Question: I'm building the basic Slick game example explained here: <URL>, and I'm running into some problems. Specifically, the game compiles just fine, but when I try to run it, Java complains:
'''
Exception in thread "main" java.lang.UnsatisfiedLinkError: no lwjgl in java.library.path
at java.lang.ClassLoader.loadLibrary(ClassLoader.java:1856)
at java.lang.Runtime.loadLibrary0(Runtime.java:845)
at java.lang.System.loadLibrary(System.java:1084)
at org.lwjgl.Sys$1.run(Sys.java:75)
at java.security.AccessController.doPrivileged(Native Method)
at org.lwjgl.Sys.doLoadLibrary(Sys.java:68)
at org.lwjgl.Sys.loadLibrary(Sys.java:84)
at org.lwjgl.Sys.<clinit>(Sys.java:101)
at org.lwjgl.opengl.Display.<clinit>(Display.java:128)
at org.newdawn.slick.AppGameContainer$1.run(AppGameContainer.java:39)
at java.security.AccessController.doPrivileged(Native Method)
at org.newdawn.slick.AppGameContainer.<clinit>(AppGameContainer.java:36)
at SlickBasicGame.main(SlickBasicGame.java:79)
'''
This is my source code:
'''
import org.newdawn.slick.AppGameContainer;
import org.newdawn.slick.BasicGame;
import org.newdawn.slick.GameContainer;
import org.newdawn.slick.Graphics;
import org.newdawn.slick.Image;
import org.newdawn.slick.Input;
import org.newdawn.slick.SlickException;
public class SlickBasicGame extends BasicGame{
Image plane = null;
Image land = null;
float x = 400;
float y = 300;
float scale = 1;
public SlickBasicGame()
{
super("Slick2D Path2Glory - SlickBasicGame");
}
@Override
public void init(GameContainer gc)
throws SlickException {
plane = new Image("data/plane.png");
land = new Image("data/land.jpg");
}
@Override
public void update(GameContainer gc, int delta)
throws SlickException
{
Input input = gc.getInput();
if(input.isKeyDown(Input.KEY_A))
{
plane.rotate(-0.2f * delta);
}
if(input.isKeyDown(Input.KEY_D))
{
plane.rotate(0.2f * delta);
}
if(input.isKeyDown(Input.KEY_W))
{
float hip = 0.4f * delta;
float rotation = plane.getRotation();
x+= hip * Math.sin(Math.toRadians(rotation));
y-= hip * Math.cos(Math.toRadians(rotation));
}
if(input.isKeyDown(Input.KEY_2))
{
scale += (scale >= 5.0f) ? 0 : 0.1f;
plane.setCenterOfRotation(plane.getWidth()/2.0f*scale, plane.getHeight()/2.0f*scale);
}
if(input.isKeyDown(Input.KEY_1))
{
scale -= (scale <= 1.0f) ? 0 : 0.1f;
plane.setCenterOfRotation(plane.getWidth()/2.0f*scale, plane.getHeight()/2.0f*scale);
}
}
public void render(GameContainer gc, Graphics g)
throws SlickException
{
land.draw(0, 0);
plane.draw(x, y, scale);
}
public static void main(String[] args)
throws SlickException
{
AppGameContainer app =
new AppGameContainer( new SlickBasicGame() );
app.setDisplayMode(800, 600, false);
app.start();
}
}
'''
The only change I've made to the original (which reports the same error), was that I have removed the package declaration.
I downloaded Slick from here: <URL>, by clicking on the "Download Full Distribution" link, and here's how my Slick folder looks like:

I'm compiling the game with this command:
'javac -cp lib/*:. SlickBasicGame.java'
And trying to run it with this one:
'java -cp lib/*:. SlickBasicGame'
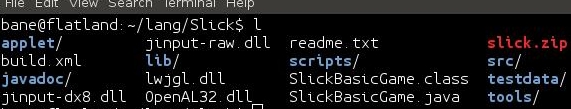
Answer: Add a '-Djava.library.path=path/to/dir' to the commandline or as an VM option in your IDE so that lwjgl is able to find the folder containing the native files.